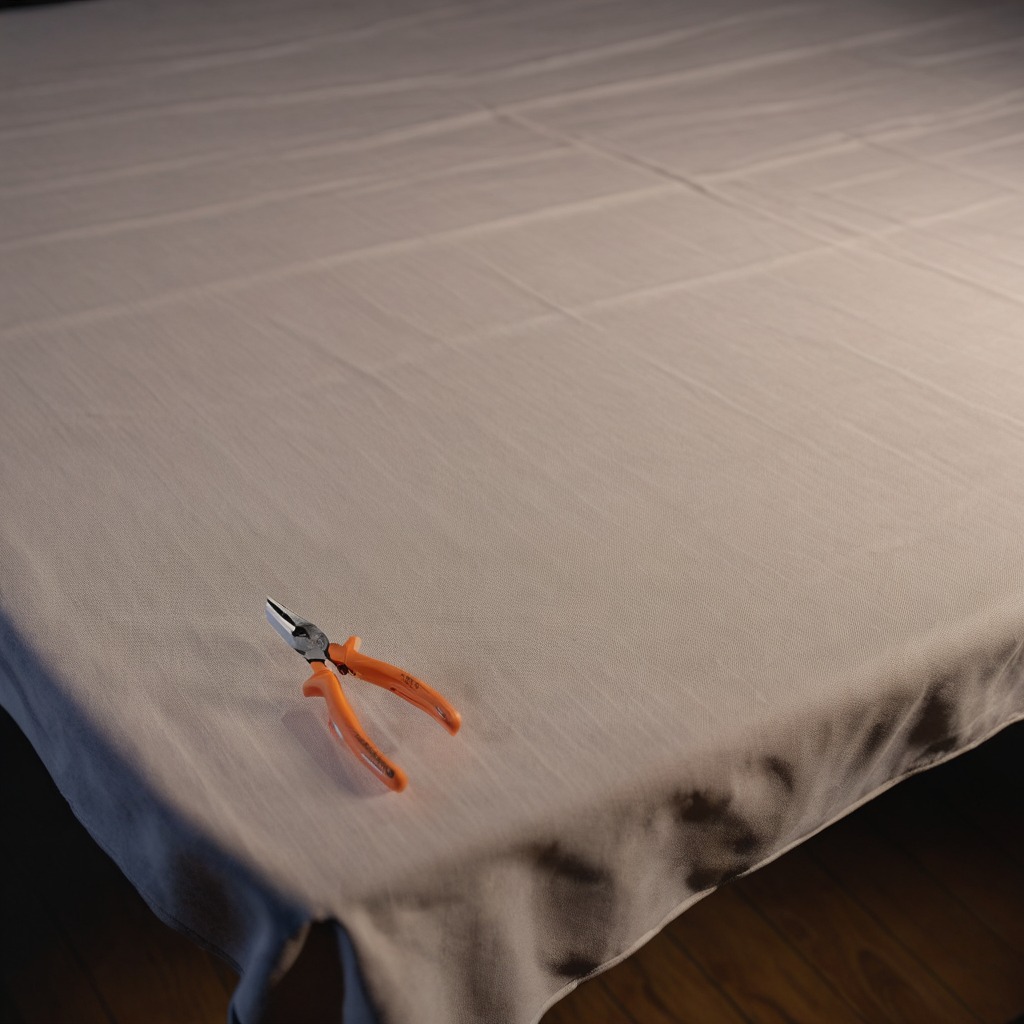
A plier lying on a wooden table inside a workshop at night dim ambient light soft shadows worn but beneath the cloth